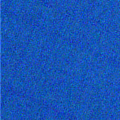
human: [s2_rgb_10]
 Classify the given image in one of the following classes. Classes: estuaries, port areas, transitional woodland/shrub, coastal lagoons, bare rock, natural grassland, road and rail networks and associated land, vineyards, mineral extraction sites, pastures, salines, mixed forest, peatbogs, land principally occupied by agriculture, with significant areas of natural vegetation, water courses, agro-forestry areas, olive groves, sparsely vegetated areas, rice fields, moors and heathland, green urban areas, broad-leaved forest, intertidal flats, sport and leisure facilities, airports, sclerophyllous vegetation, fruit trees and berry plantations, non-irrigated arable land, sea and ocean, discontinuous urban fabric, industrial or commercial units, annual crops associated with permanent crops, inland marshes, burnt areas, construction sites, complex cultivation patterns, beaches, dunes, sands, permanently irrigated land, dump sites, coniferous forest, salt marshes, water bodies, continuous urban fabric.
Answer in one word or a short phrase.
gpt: sea and ocean